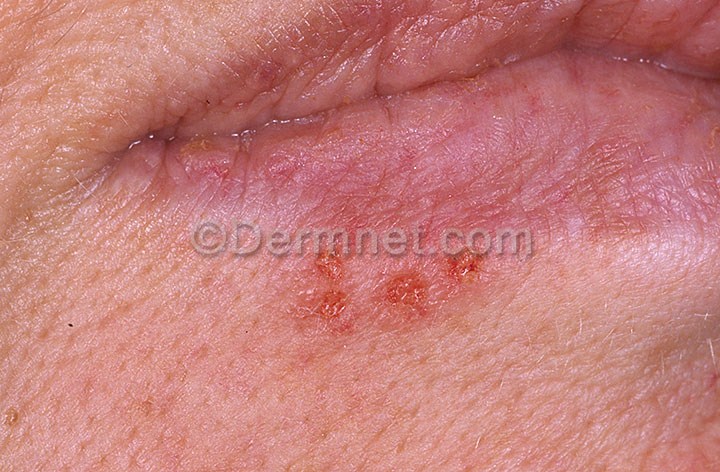
Disease: Warts Molluscum and other Viral Infections